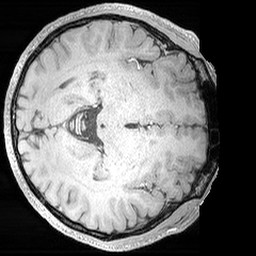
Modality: MP2RAGE
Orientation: axial
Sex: male
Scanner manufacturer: siemens
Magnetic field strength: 3 T
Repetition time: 5 s
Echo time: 0.00292 s